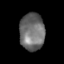
Tissue: skin
Cell type: Epithelial cells
Senescence score: 0.2744
Nuclear area (px): 906
Mean DAPI intensity: 110.065